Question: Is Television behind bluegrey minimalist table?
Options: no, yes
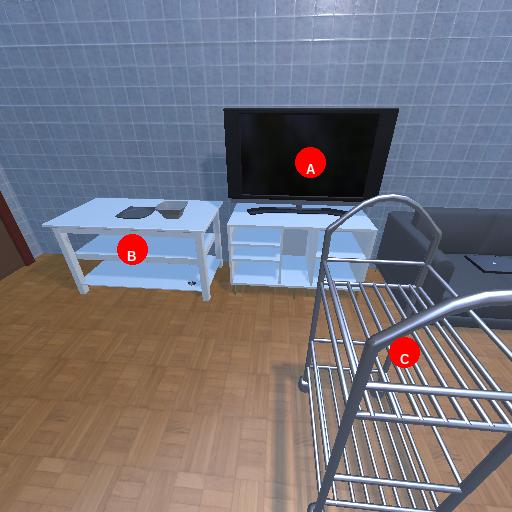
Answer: no